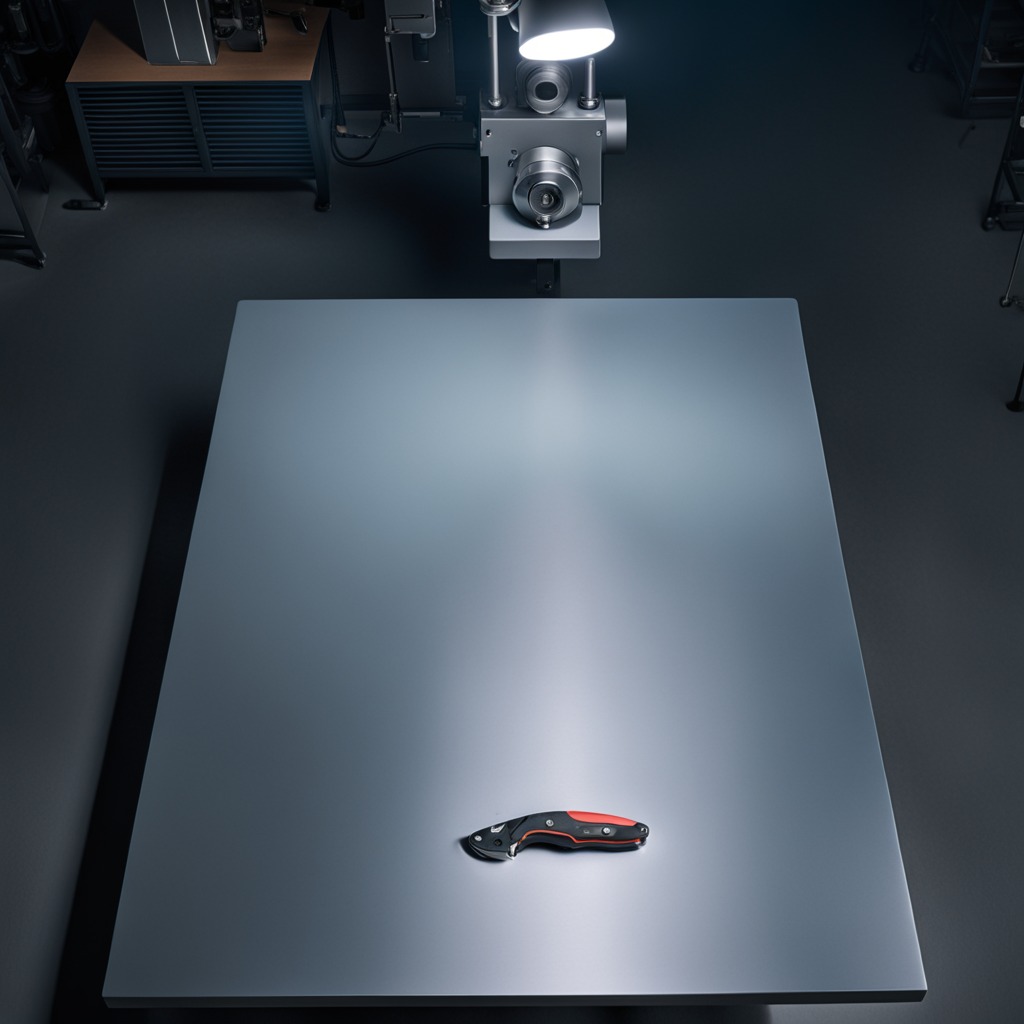
A utility knife lying on the tabletop